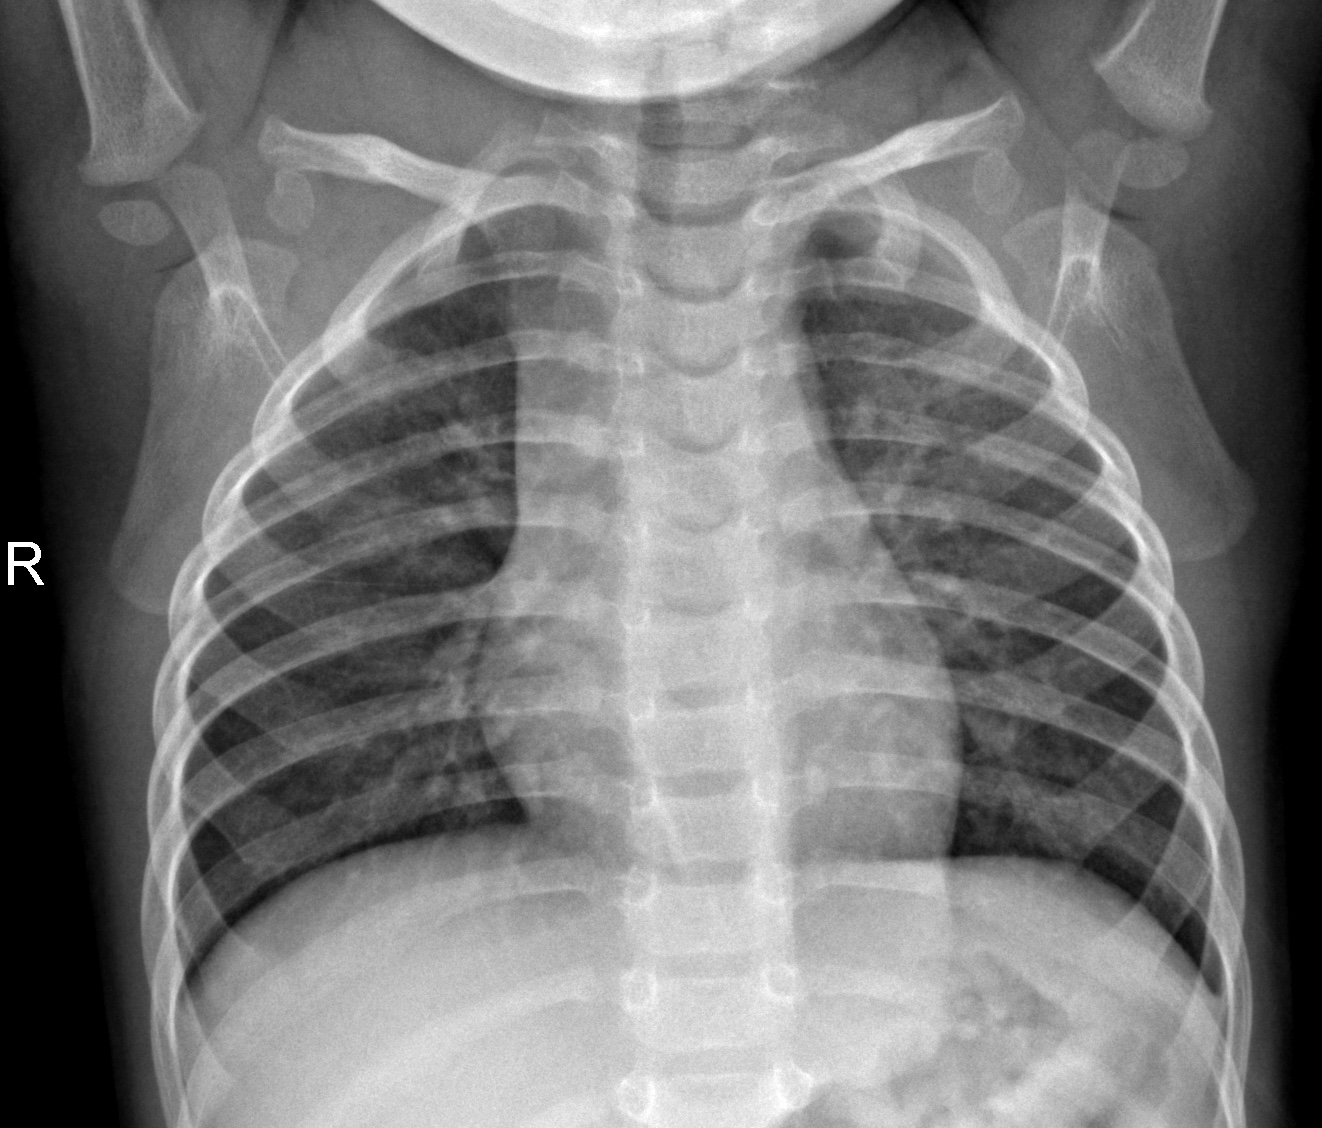
Diagnosis: NORMAL